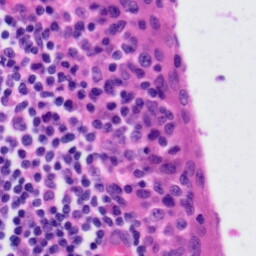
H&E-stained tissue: Tonsil